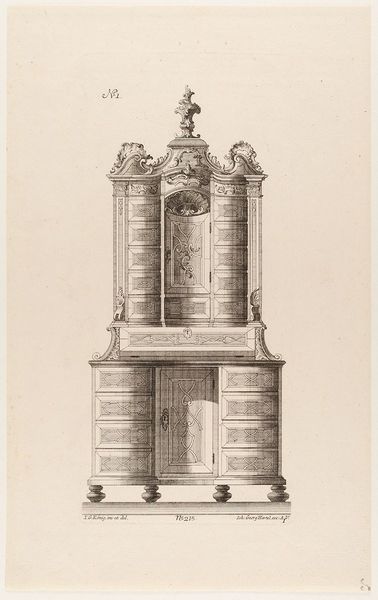
Titel: Ein Sekretär
Künstler: Johann Gottlieb König
Standort: Hamburg
Institution: Museum für Kunst und Gewerbe Hamburg
Schlagwörter: holz, rokoko, schrank, grafik, graphik, fotografie, photographie, druckgraphik, druckgrafik, stich, kunstgewerbe, kupferstich, kunsthandwerk, rocaille, hausrat, style, reproduktionen, n, industriedesign, druckerzeugnisse, möbel, sekretär, ornamentstich